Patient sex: M
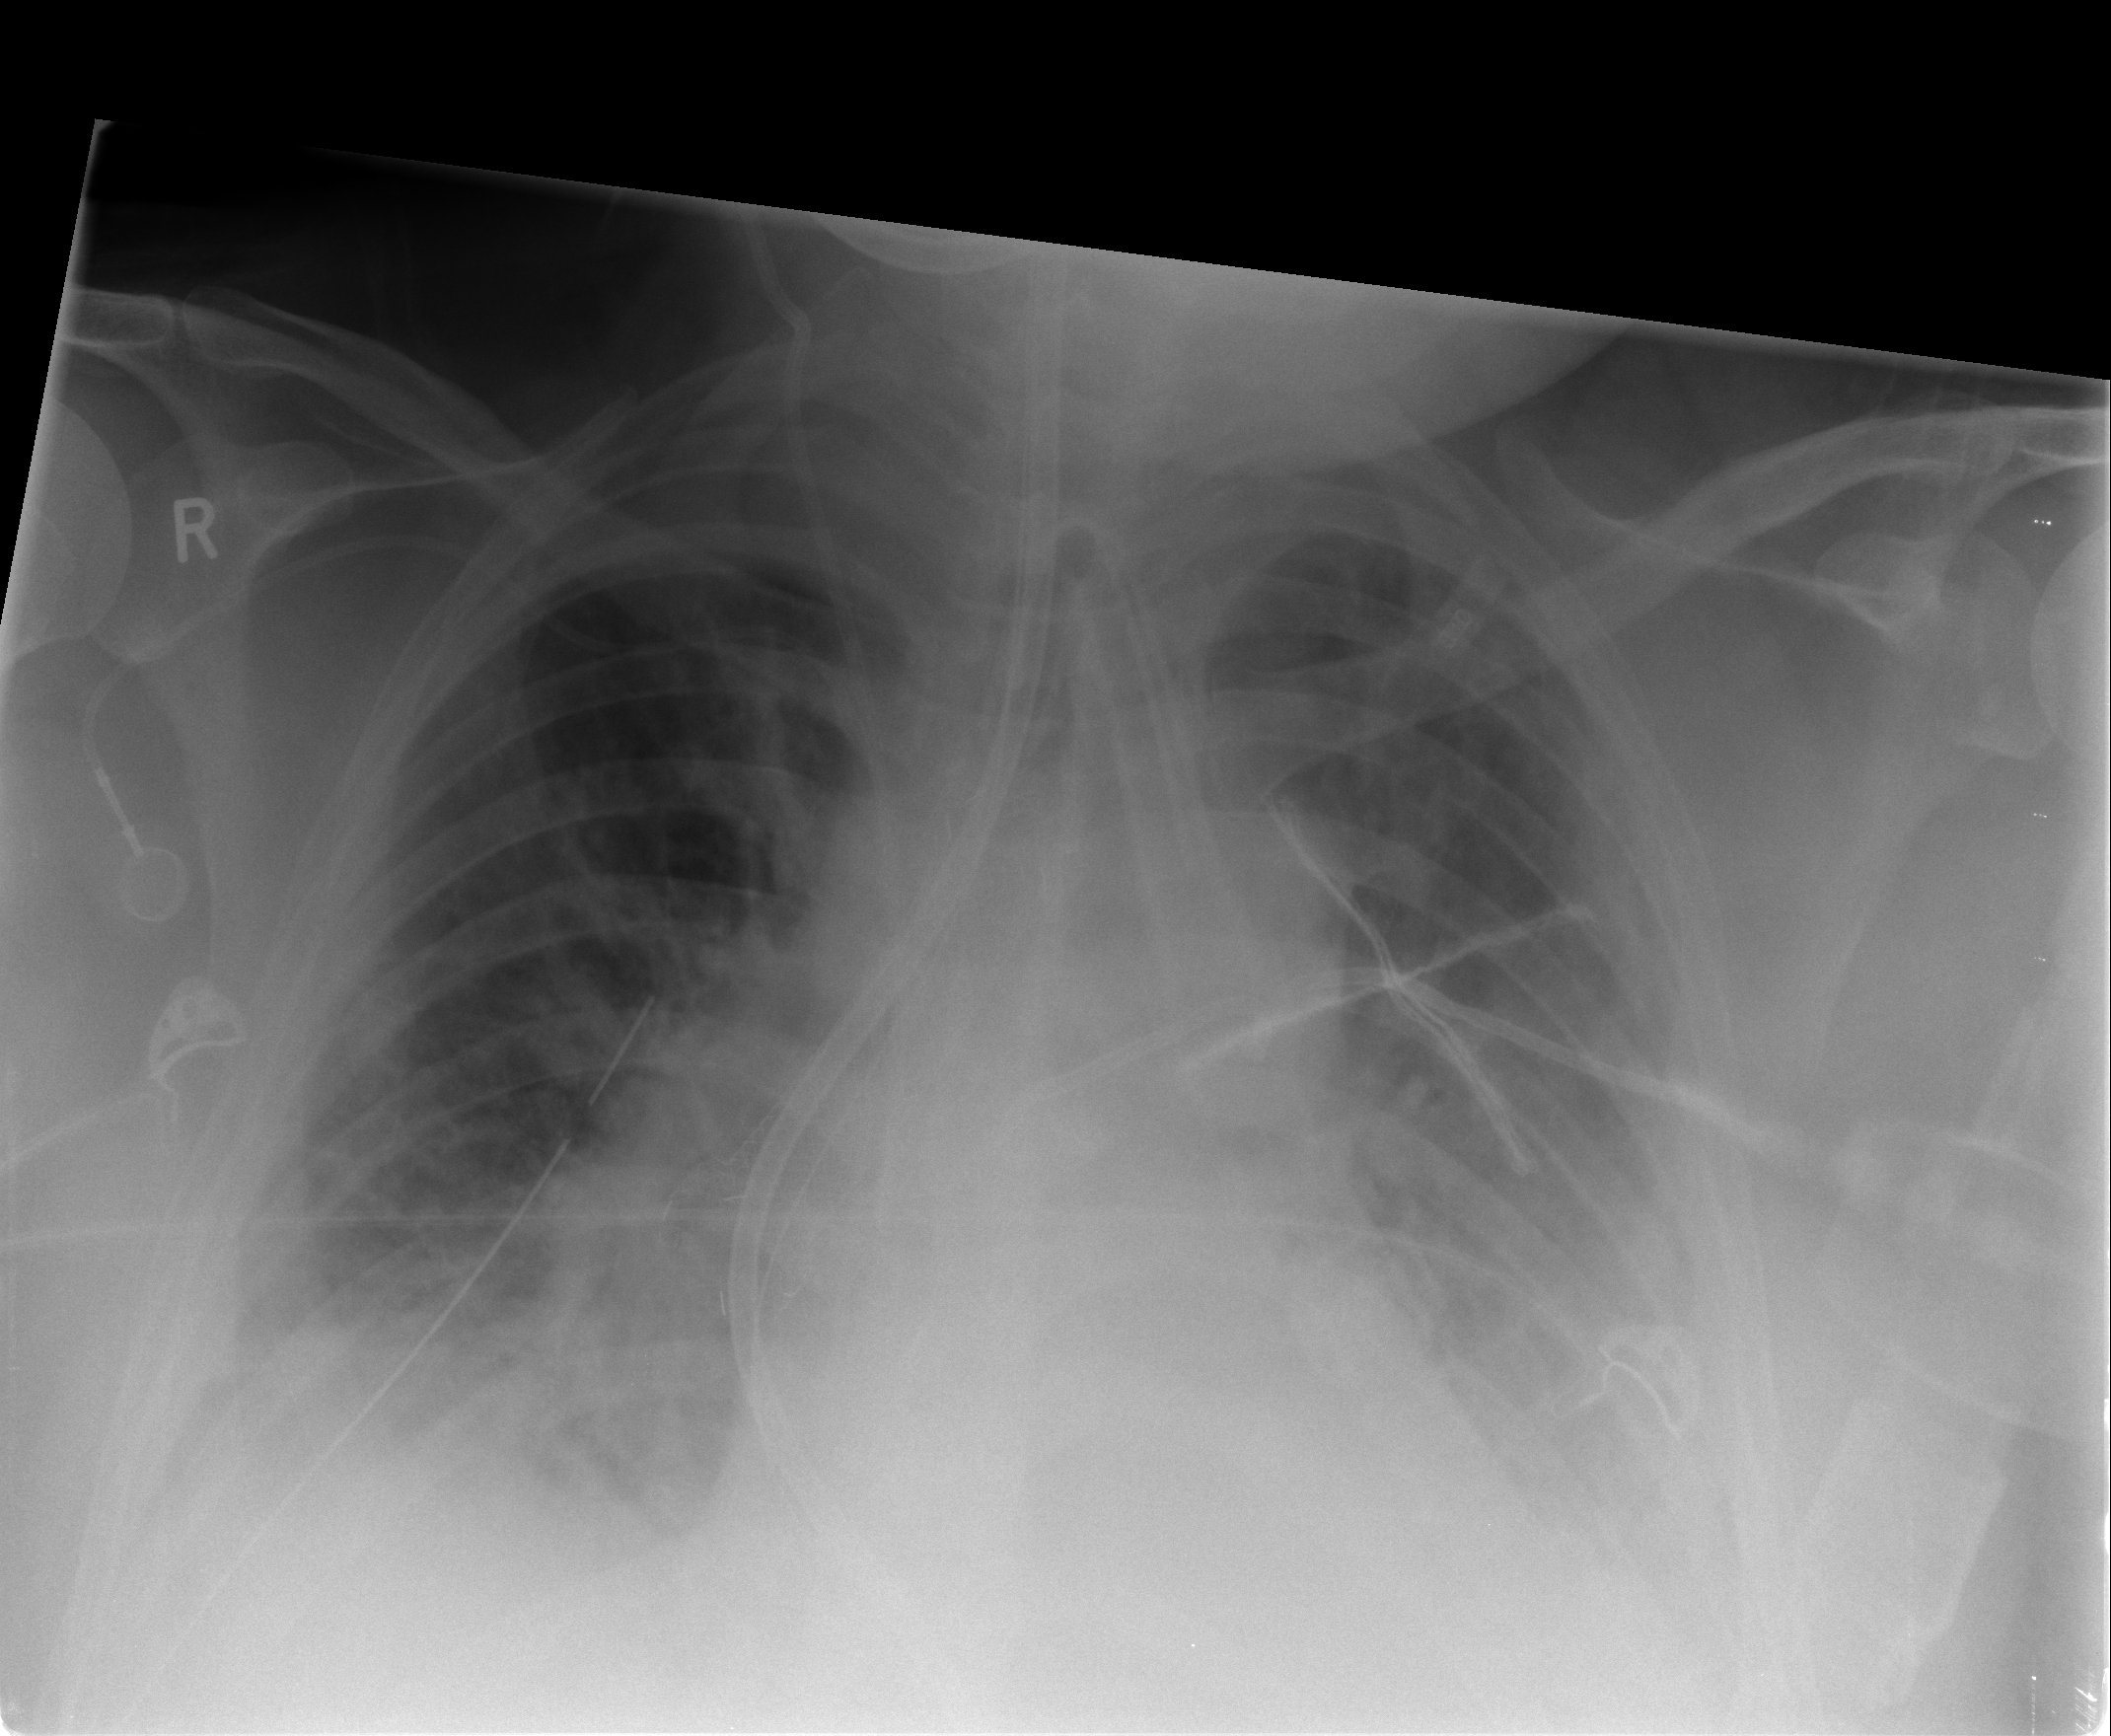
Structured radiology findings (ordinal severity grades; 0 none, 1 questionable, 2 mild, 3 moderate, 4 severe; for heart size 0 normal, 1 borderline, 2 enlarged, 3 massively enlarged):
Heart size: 2
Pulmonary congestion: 2
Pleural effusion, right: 2
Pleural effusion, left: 3
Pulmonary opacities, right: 3
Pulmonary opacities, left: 3
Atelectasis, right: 3
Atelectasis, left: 3